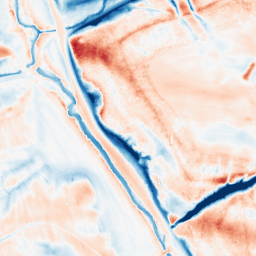
Category: classical
Decomposition family: gaussian_anisotropic
Decomposition parameters: sigma_x: 5
sigma_y: 10
Upsampling method: cubic_catmull_rom
Upsampling parameters: scale: 2
Upsampling scale: 2